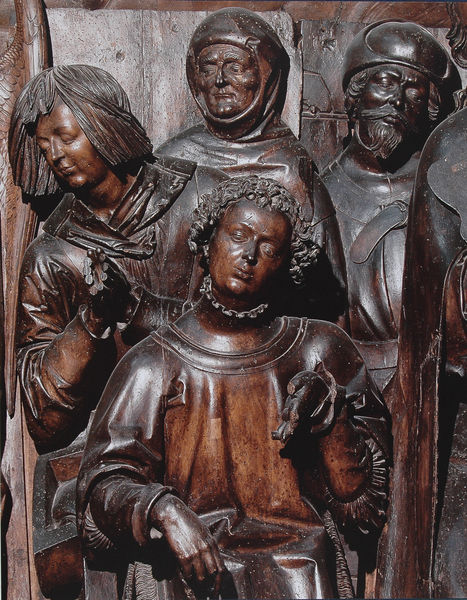
Titel: Hochaltar aus der Karmeliterkirche Maria Himmelfahrt in Nürnberg, Mittelschrein, Geburt Christi (Detail)
Künstler: Veit Stoß
Standort: Bamberg
Institution: Dom
Schlagwörter: gruppe, hand, mann, schatten, umhang, menschen, ausschnitt, braun, finger, frau, frisur, geste, holz, hut, köpfe, licht, mund, männer, nase, schmuck, schwarz, schleier, tuch, haube, ornament, alt, bart, gesichter, jung, kappe, arme, augen, falten, gesicht, kragen, bildnis, hände, portrait, kirche, gewand, haare, gewänder, personen, gotik, locken, skulptur, kopfbedeckung, relief, farbig, kette, figuren, chair, church, crown, hands, hat, king, men, people, priest, soldaten, soldier, soldiers, sword, black, collar, face, figures, hair, lace, ladies, nose, old, robe, woman, detail, glanz, lack, brown, wooden, bildhauerei, plastik, poliert, rüschen, foto, fotografie, photographie, glaube, staub, helm, hauben, beten, gebet, bildnisse, ritter, rüstung, altar, schnitzerei, photo, skulpturen, wood, detailrealismus, farbfoto, gotisch, man, roman, stone, mittelalter, head, german, mönch, armor, armour, eyes, metal, reliefs, glauben, cap, chin, mouth, scarf, hats, beard, saint, aufnahme, curls, sculpture, statue, geschnitzt, schnitzen, door, pose, romanisch, hochrelief, teil, jesus, italian, statues, skulpur, schnitzaltar, betender, fingers, four, schnizerei, cheek, holz schnitzerei, bronze, holzaltar, ungefasst, metla, mramor, carving, knappen, forehead, middle ages, florence, hääre, schapel, buckle, holzbildhauerei, priester, curly hair, curly, cast, knuckles, geschnitzerei, collars, solemn, full face, jwellary, solem, solidier, straight hair, broken fingers, carbing